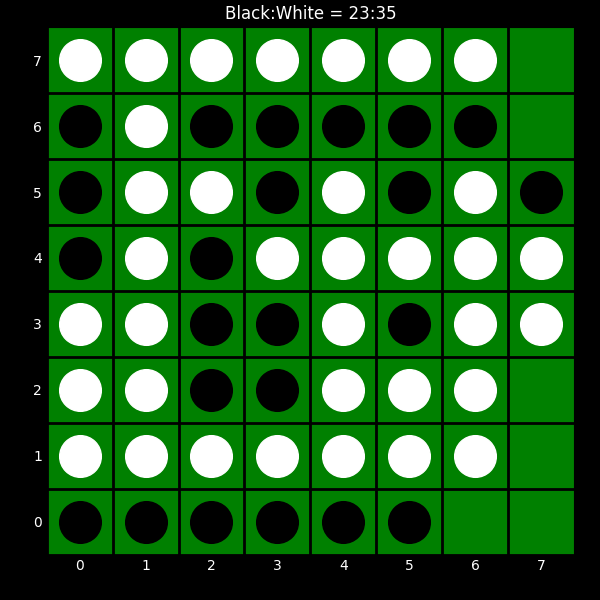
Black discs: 23
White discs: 35